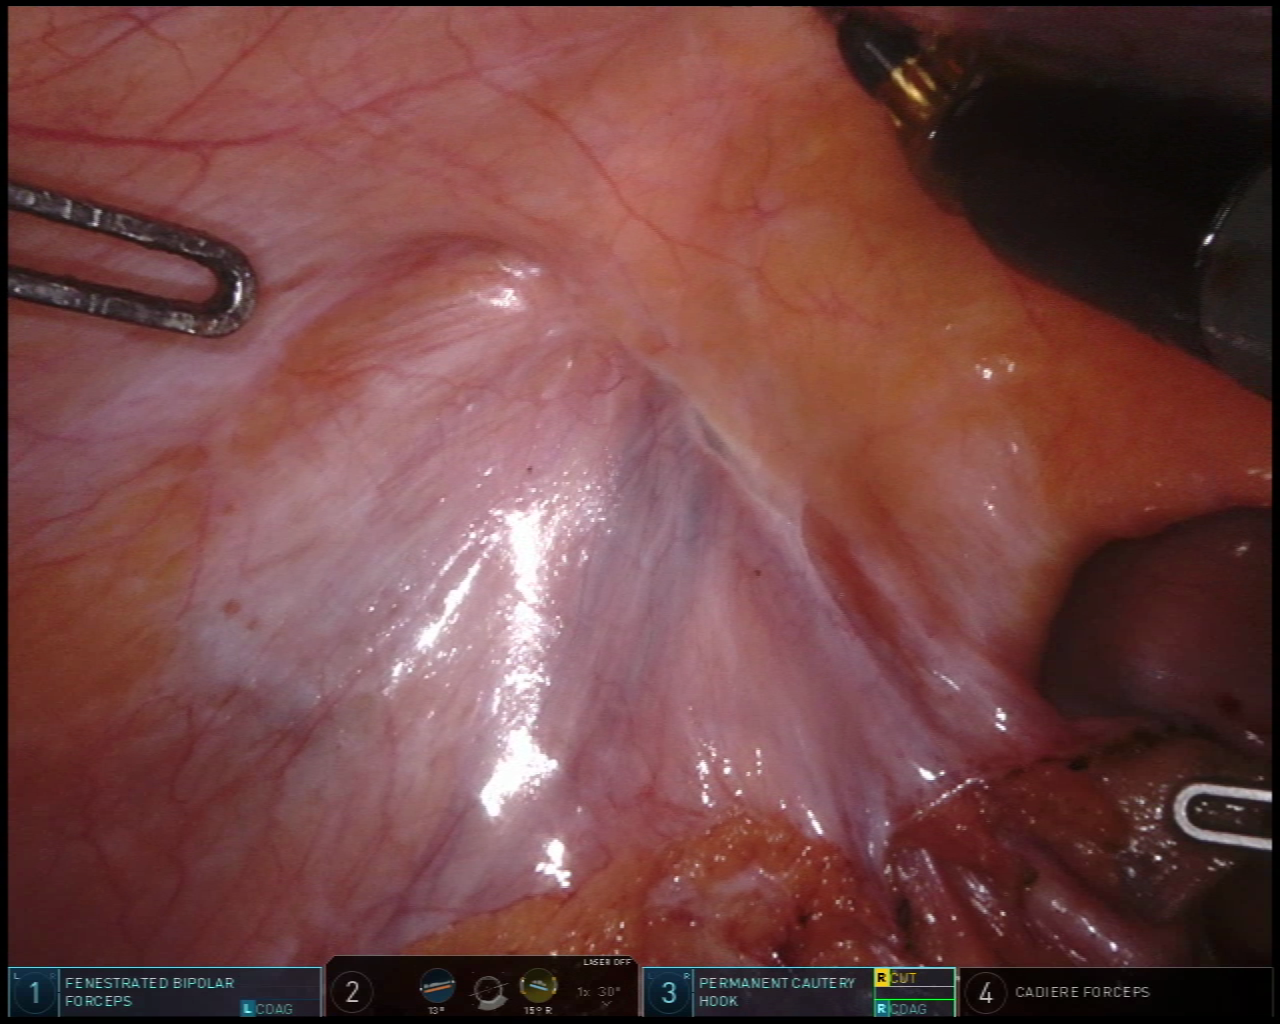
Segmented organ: ureter
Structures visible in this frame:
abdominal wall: yes
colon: no
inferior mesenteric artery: no
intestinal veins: no
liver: no
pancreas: no
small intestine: no
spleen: no
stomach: no
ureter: yes
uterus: no
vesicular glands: no